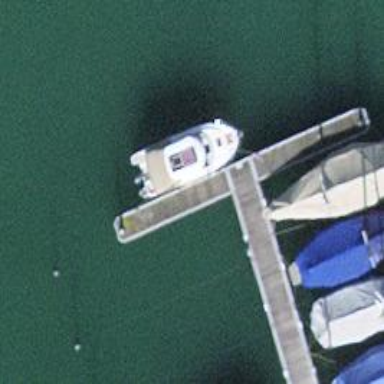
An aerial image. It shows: Man-made pier.